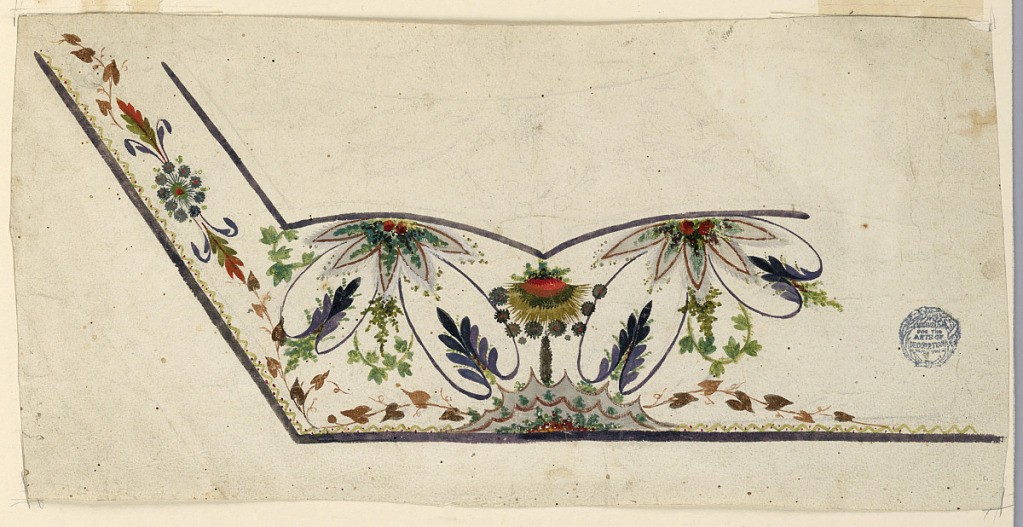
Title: Design for a Waistcoat
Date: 1780-1790
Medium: Pencil and various gouaches on paper
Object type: Drawing
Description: Design for the embroidery at the border of a man's waistcoat. A fantastical tree grows fro mthe edge of the half of an umbrella rosette. It is flanked by two circumscribed palmettes which together with a pair of smaller ones support bunches of flowers beneath the centres of the segments of the bottom edge of the pocket. A "flanked rosette" motif and leaf rinceau are shown beside the edge of the waist-coat.